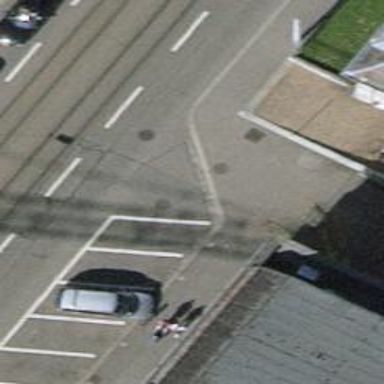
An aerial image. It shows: Unmarked crossing with traffic calming table.